Field crop: maize
Growth stage: 1
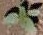
Species: datura